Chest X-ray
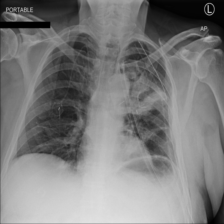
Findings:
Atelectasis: positive
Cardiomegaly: negative
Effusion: negative
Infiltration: negative
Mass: negative
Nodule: negative
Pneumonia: negative
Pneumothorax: positive
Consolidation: negative
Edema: negative
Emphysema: negative
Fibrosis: negative
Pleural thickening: negative
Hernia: negative